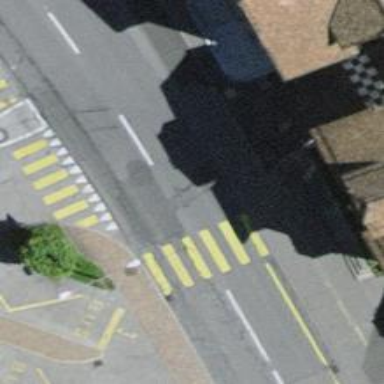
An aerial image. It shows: Zebra crossing on the road.